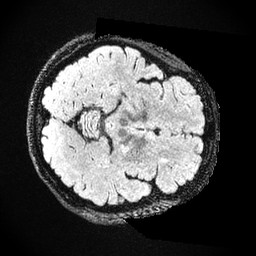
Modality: FLAIR
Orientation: axial
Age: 39
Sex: female
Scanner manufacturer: ge
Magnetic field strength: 3 T
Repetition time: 4.802 s
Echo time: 0.1159 s